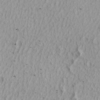
Label: not_dusty